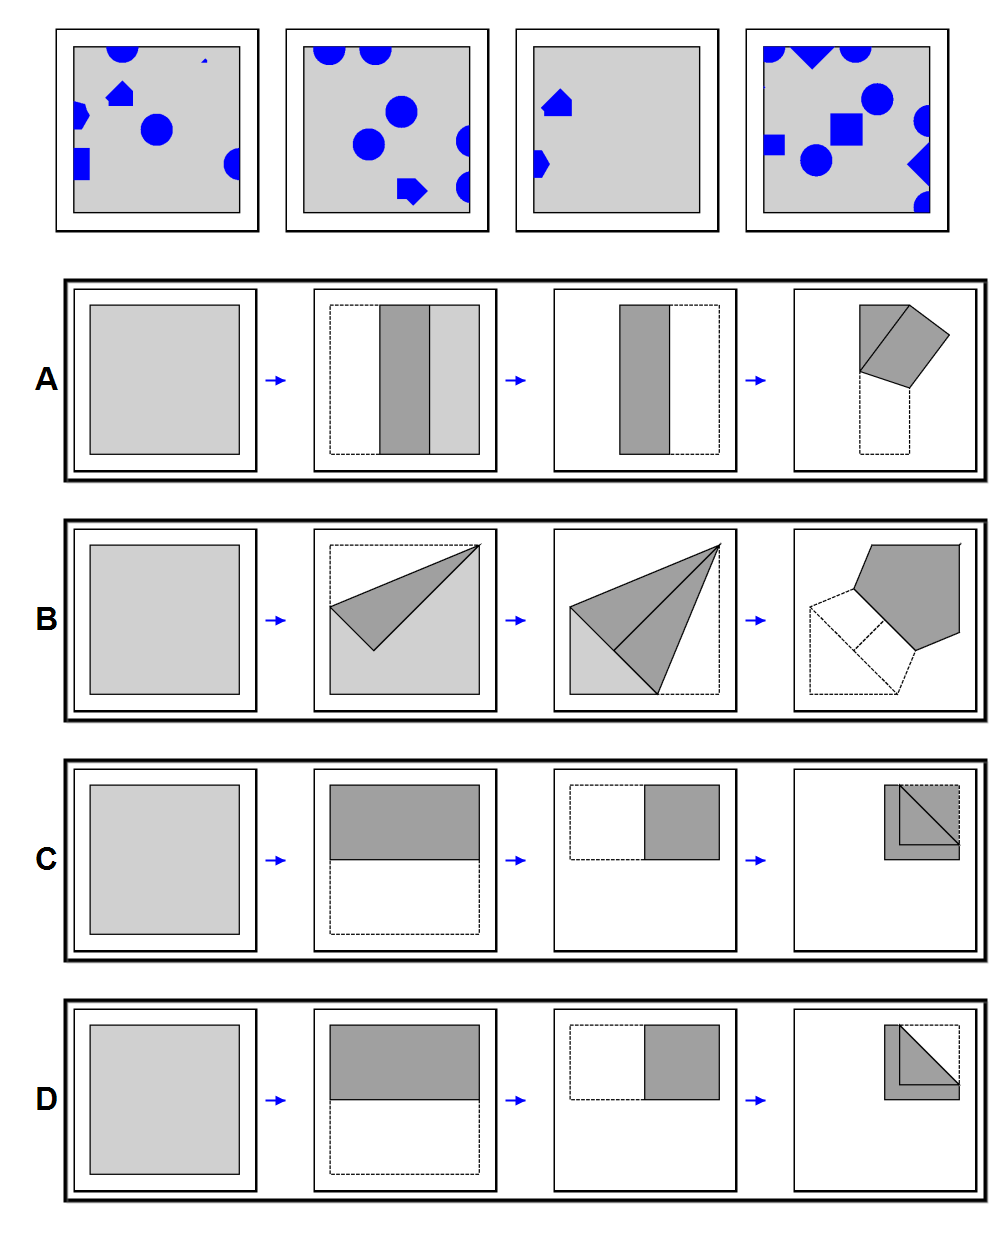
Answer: B